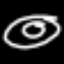
Label: donut